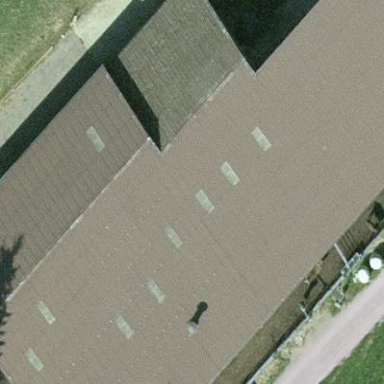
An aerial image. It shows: Stable building with gabled roof.